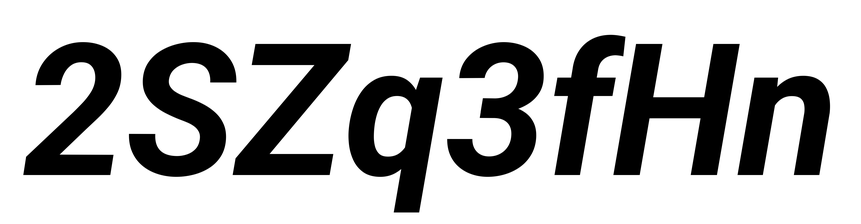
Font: Roboto-Italic_Bold_Italic